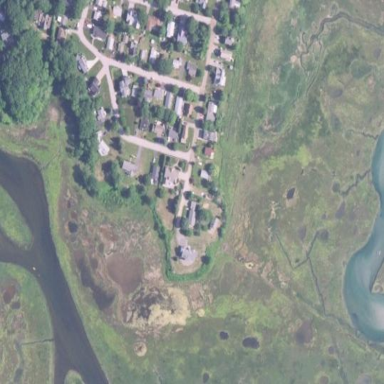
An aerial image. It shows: Marsh wetland.